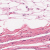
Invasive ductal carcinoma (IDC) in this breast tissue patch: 0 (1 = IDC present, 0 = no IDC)